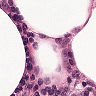
Metastatic tissue present: no